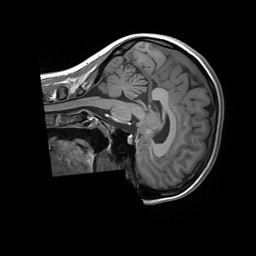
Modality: T1w
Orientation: sagittal
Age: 20
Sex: female
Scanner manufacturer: siemens
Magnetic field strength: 3 T
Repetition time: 1.8 s
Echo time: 0.00232 s